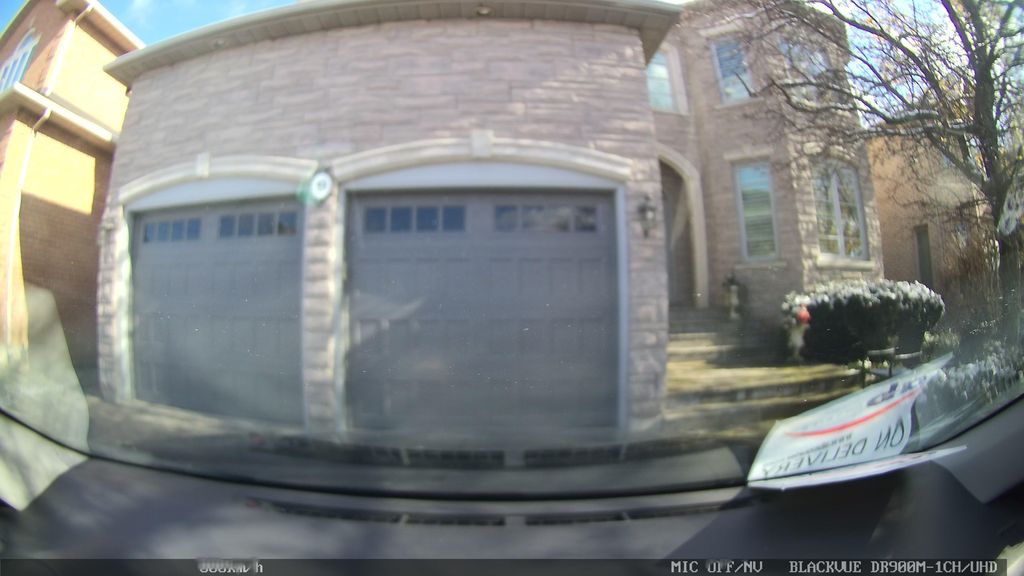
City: toronto